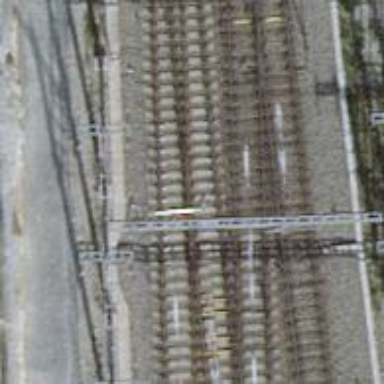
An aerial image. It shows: Railway track with contact line for electrification.